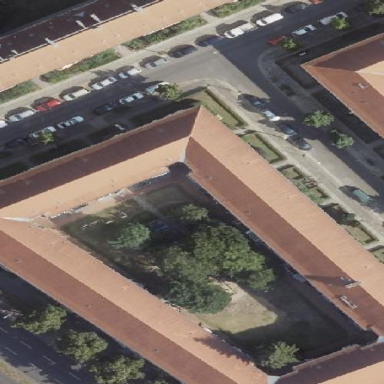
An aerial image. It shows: Building with ridged roof.